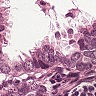
Metastatic tissue present: yes